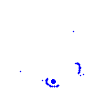
Particle: electron